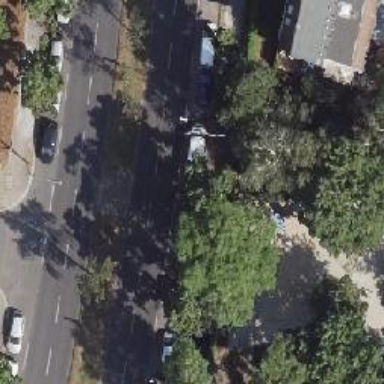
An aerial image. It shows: Unmarked footway crossing with traffic island.